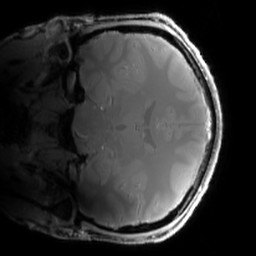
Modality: PDw
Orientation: coronal
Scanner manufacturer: siemens
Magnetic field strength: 6.98 T
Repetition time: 1.34 s
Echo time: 0.00276 s